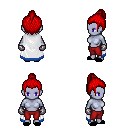
a pixel art fantasy rpg character, female body template, dark elf, purple skin, white trimmed cape, red pants, red short topknot hairstyle, metal gloves, black slippers, four views (front, back, left, right), 2x2 character sprite sheet, small pixel art, hard edges, no anti-aliasing